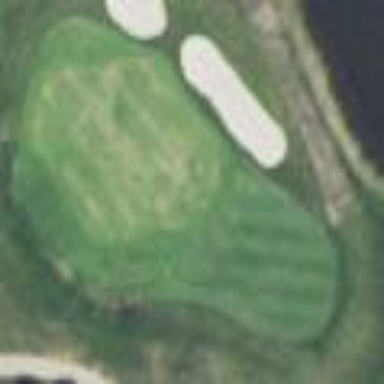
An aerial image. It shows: Golf fairway surrounded by grass.